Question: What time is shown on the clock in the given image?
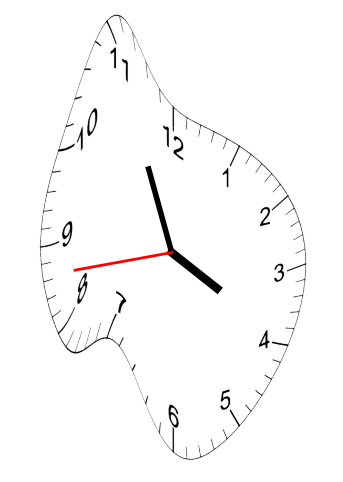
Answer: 03:55:43